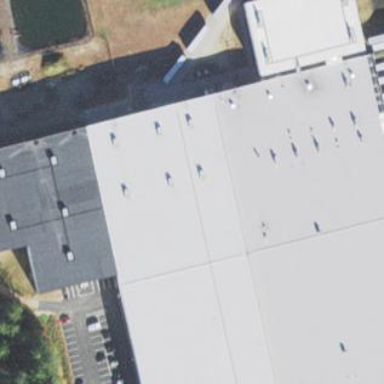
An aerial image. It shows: Warehouse building.